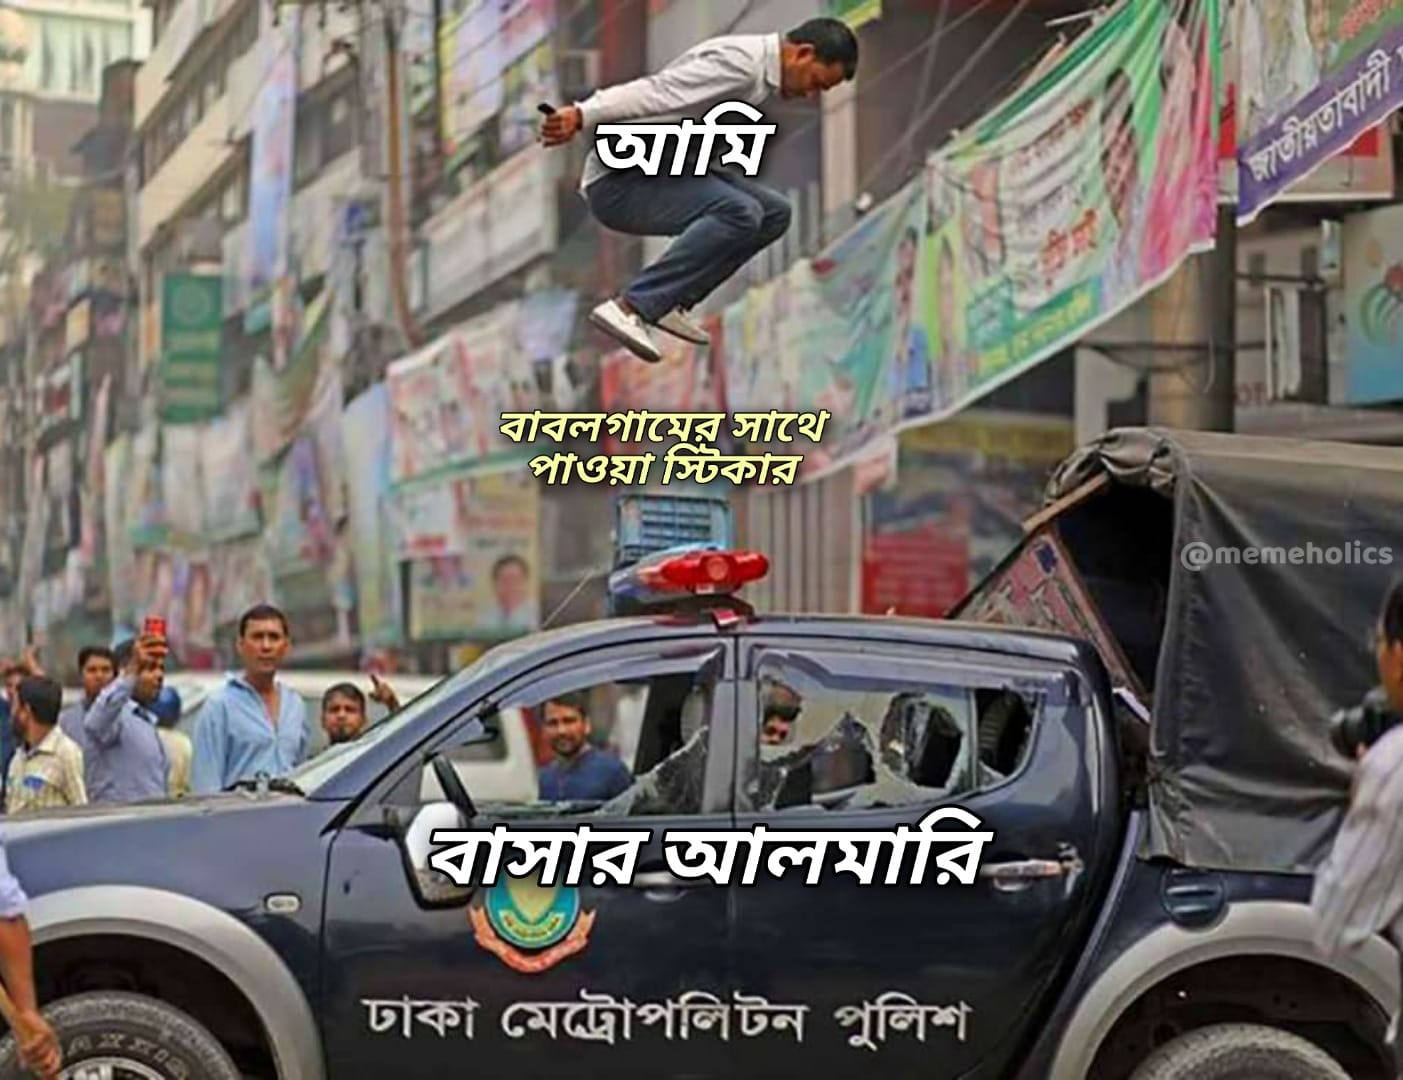
Caption: আমি    বাবলগামের সাথে পাওয়ার স্টিকার     বাসার আলমারি    ঢাকা মেট্রোপলিটন পুলিশ
Label: non-hate